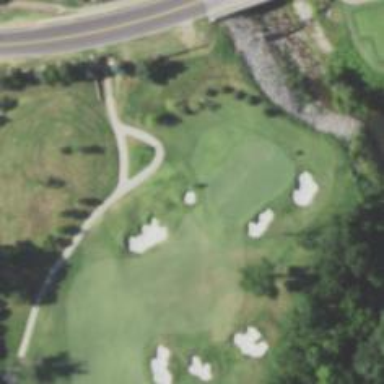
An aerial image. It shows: Service road designated as golf cart path.